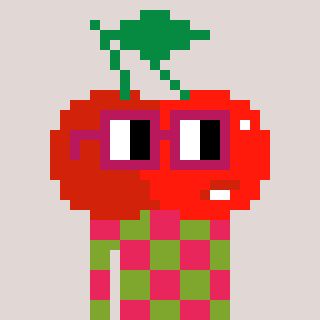
a pixel art character with square dark red glasses, a cherry-shaped head and a slimegreen-colored body on a warm background